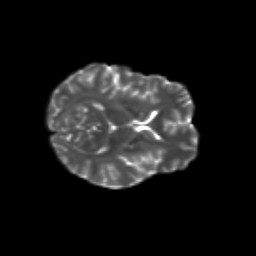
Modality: T2w
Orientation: axial
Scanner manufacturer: siemens
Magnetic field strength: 3 T
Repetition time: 9.2 s
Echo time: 0.084 s